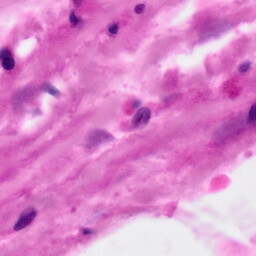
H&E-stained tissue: Pancreatic